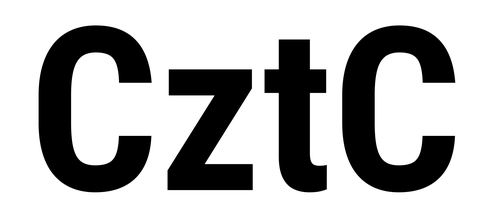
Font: Roboto_Condensed_Bold